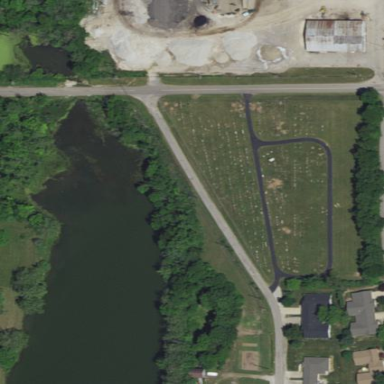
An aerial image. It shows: Cemetery.